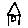
Label: house